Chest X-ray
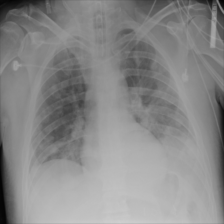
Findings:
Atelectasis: negative
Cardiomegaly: negative
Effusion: negative
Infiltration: negative
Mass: negative
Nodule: negative
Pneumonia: negative
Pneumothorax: negative
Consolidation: negative
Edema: negative
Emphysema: negative
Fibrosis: negative
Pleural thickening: negative
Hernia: negative